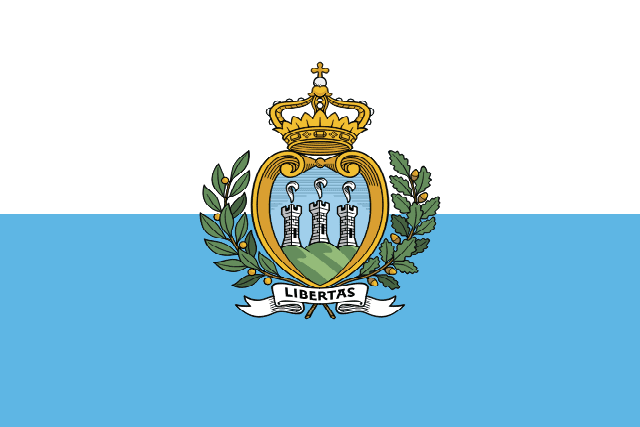
Country: San Marino
Country code: sm